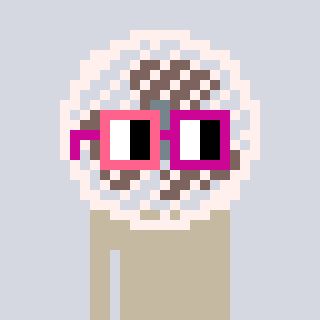
a pixel art character with square pink and red glasses, a fan-shaped head and a teal-colored body on a cool background